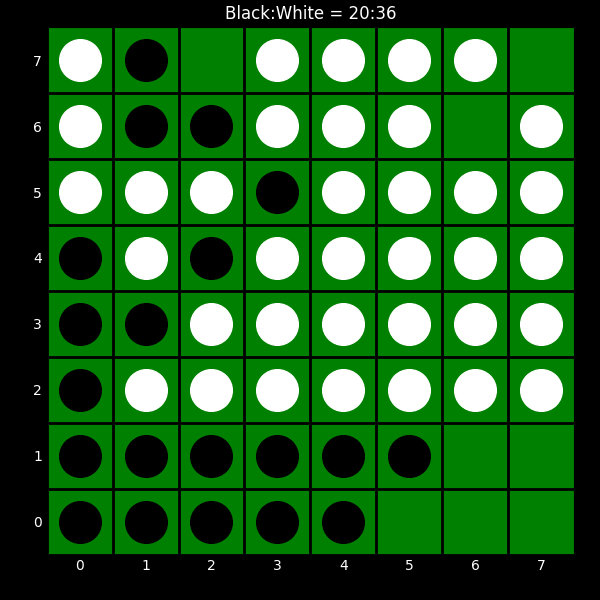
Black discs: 20
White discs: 36